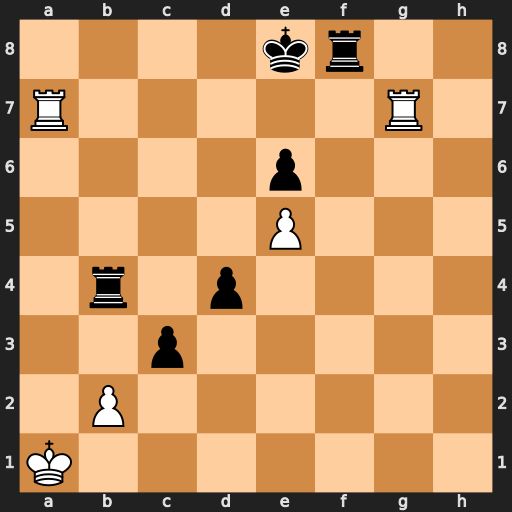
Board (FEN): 4kr2/R5R1/4p3/4P3/1r1p4/2p5/1P6/K7
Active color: w
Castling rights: -
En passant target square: -
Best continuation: Ra8+ Rb8 Rxb8#